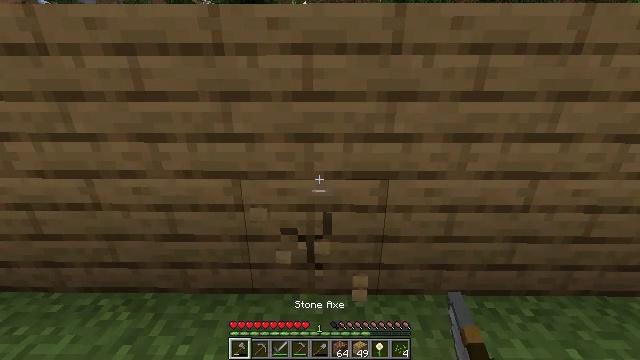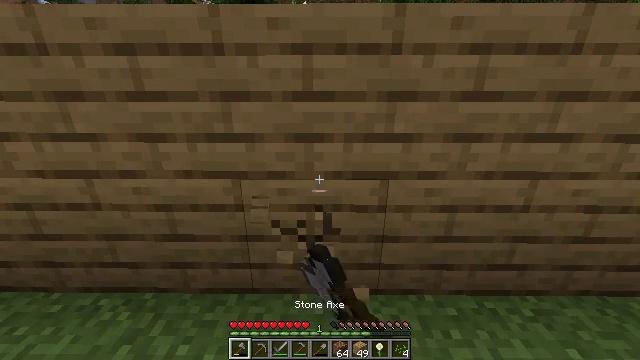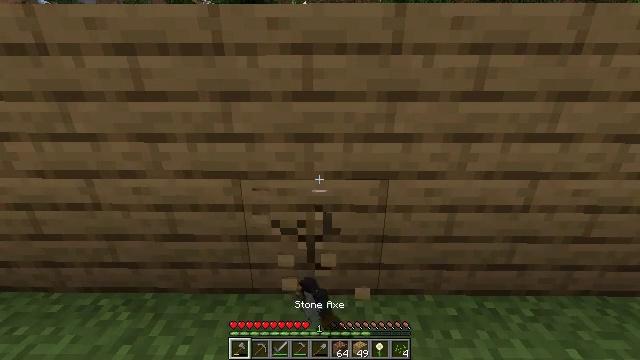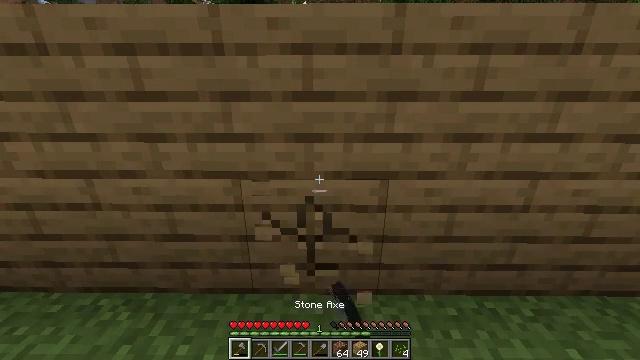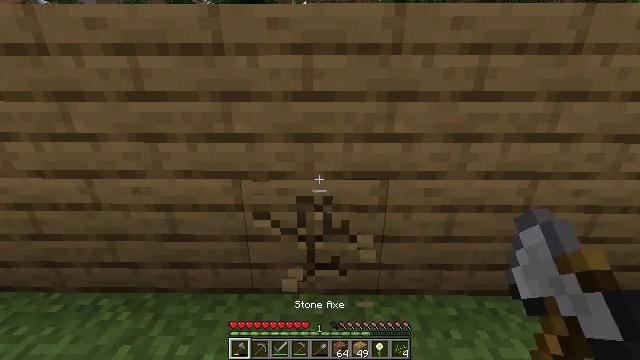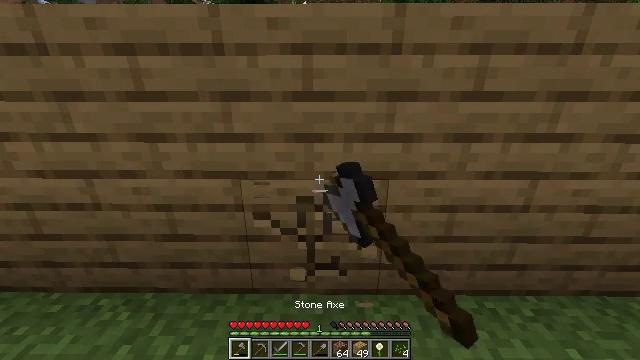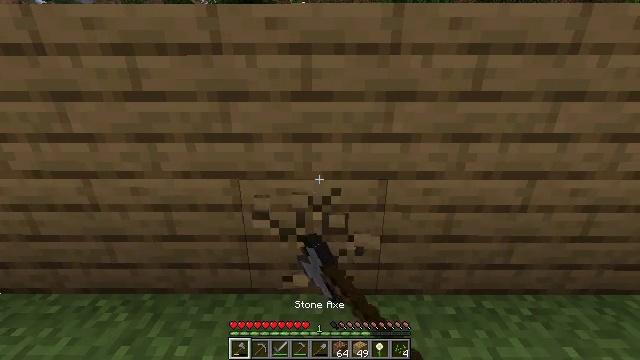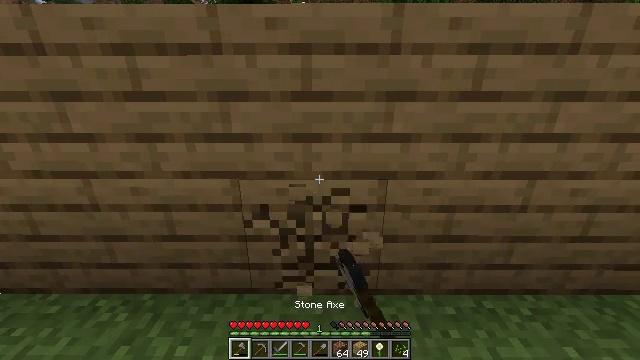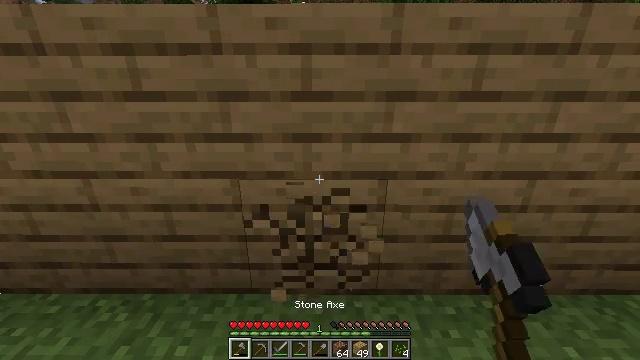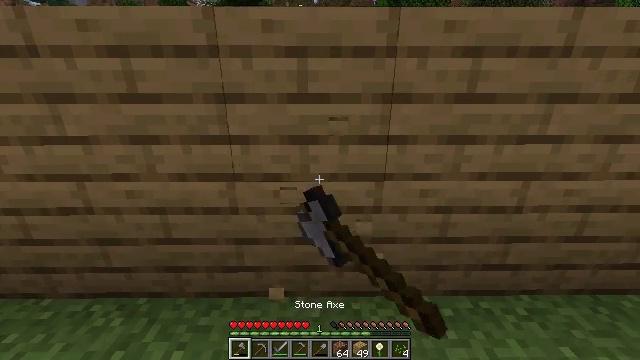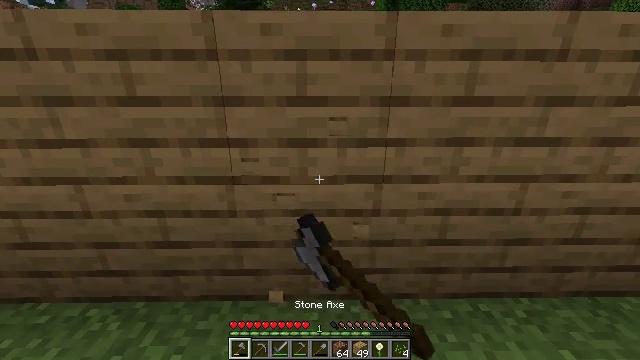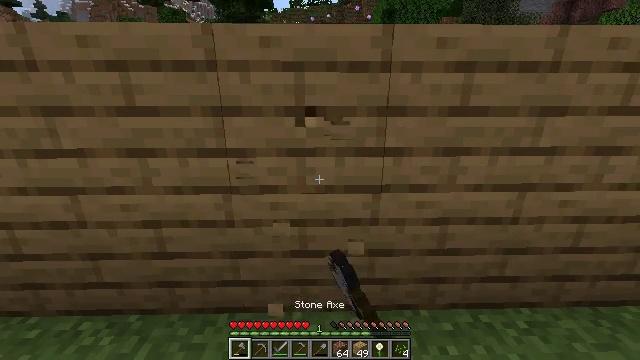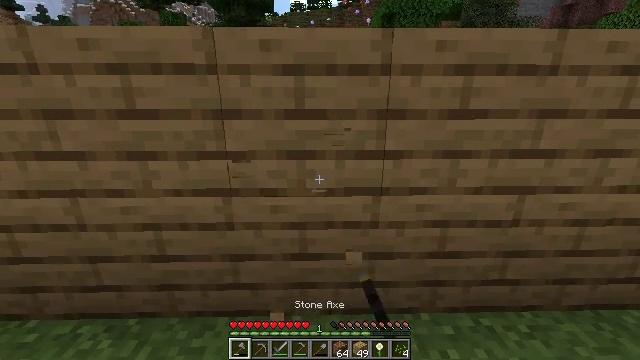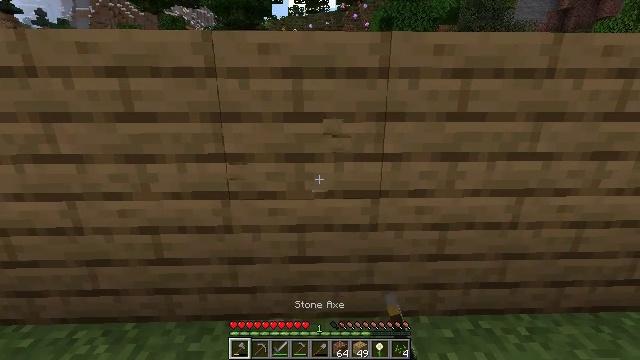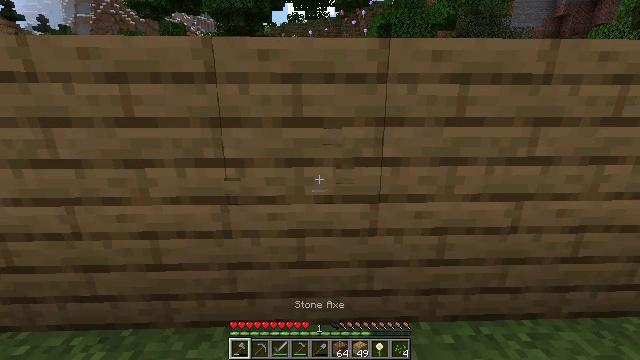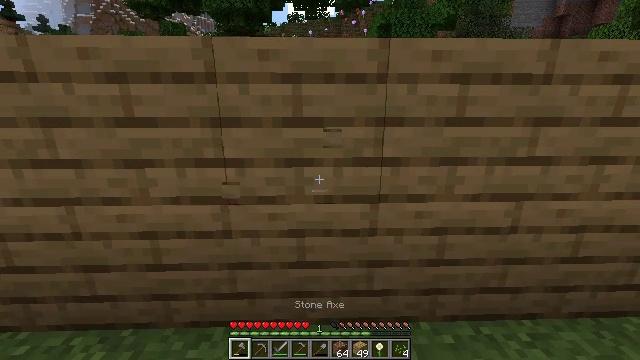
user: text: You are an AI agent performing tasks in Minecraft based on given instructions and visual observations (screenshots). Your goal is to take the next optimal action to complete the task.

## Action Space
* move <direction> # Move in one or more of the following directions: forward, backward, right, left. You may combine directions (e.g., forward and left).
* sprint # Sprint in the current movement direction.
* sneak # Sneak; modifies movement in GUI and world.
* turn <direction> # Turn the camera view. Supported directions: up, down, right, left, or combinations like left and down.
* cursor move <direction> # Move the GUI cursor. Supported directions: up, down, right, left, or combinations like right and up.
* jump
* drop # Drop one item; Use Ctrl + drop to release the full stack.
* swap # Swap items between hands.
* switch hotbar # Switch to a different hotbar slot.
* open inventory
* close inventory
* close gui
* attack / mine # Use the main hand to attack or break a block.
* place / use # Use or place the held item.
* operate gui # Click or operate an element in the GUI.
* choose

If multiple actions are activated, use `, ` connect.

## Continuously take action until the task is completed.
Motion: motion action
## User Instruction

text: Collect the oak planks from the structure.
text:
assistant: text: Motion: attack / mine
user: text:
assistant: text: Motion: attack / mine
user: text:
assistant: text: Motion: attack / mine
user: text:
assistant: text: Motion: attack / mine
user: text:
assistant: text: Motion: attack / mine
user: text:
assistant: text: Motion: attack / mine
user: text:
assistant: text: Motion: attack / mine
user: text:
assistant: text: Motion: attack / mine
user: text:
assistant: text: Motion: attack / mine
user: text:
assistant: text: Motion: attack / mine
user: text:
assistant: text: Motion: turn up, attack / mine
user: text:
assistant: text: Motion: no_op
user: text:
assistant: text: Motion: no_op
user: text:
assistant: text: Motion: turn up
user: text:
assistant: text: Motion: no_op
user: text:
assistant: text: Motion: no_op
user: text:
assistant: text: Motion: attack / mine
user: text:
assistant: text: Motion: attack / mine
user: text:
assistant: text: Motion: attack / mine
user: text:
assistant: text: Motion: attack / mine
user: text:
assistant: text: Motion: attack / mine
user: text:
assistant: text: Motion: attack / mine
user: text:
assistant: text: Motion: attack / mine
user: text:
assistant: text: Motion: attack / mine
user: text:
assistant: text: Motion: attack / mine
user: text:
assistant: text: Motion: attack / mine
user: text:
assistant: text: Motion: attack / mine
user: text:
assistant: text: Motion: attack / mine
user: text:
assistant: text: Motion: attack / mine
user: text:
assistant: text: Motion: attack / mine